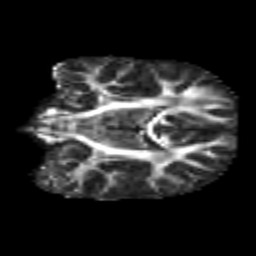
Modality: FA
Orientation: coronal
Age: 6
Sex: male
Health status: healthy